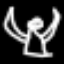
Label: angel